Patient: sex F, age 65
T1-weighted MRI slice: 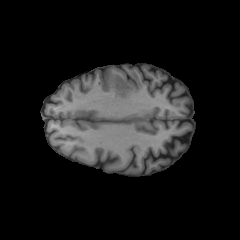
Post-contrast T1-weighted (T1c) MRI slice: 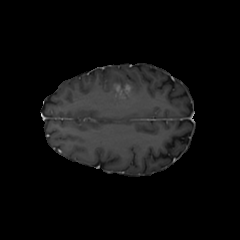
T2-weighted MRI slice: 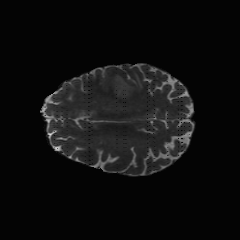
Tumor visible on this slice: yes
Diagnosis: Glioblastoma, IDH-wildtype
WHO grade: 4